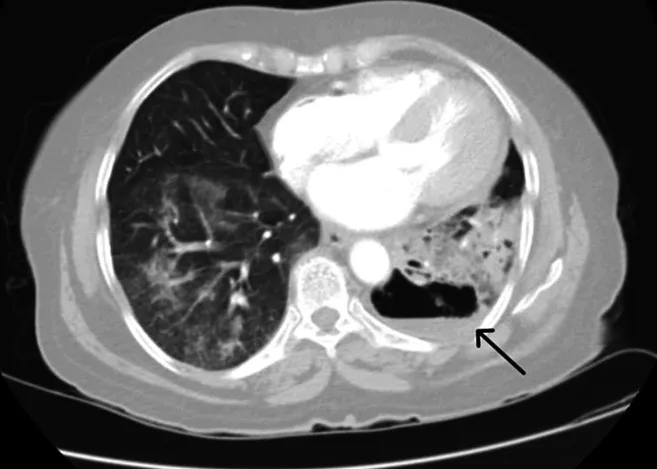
Contrast-enhanced computed tomography of the thorax showing consolidative changes with a lung abscess in the left lower lobe (black arrow).
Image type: radiology (ct)